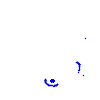
Particle: pion